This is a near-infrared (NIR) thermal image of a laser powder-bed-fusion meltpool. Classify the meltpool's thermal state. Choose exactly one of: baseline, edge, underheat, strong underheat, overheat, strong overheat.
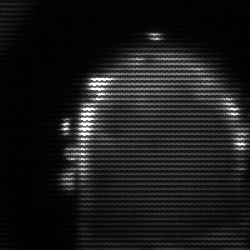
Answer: baseline